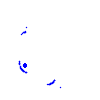
Particle: pion